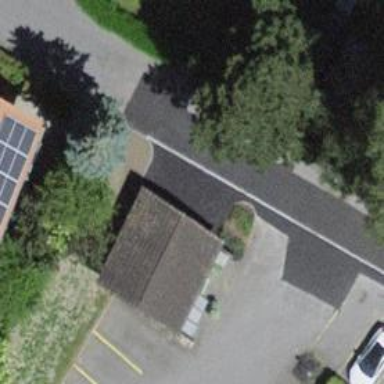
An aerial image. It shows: Garage building.